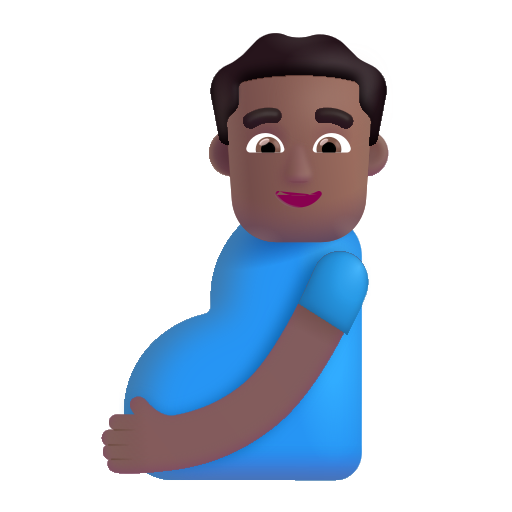
pregnant man color  dark